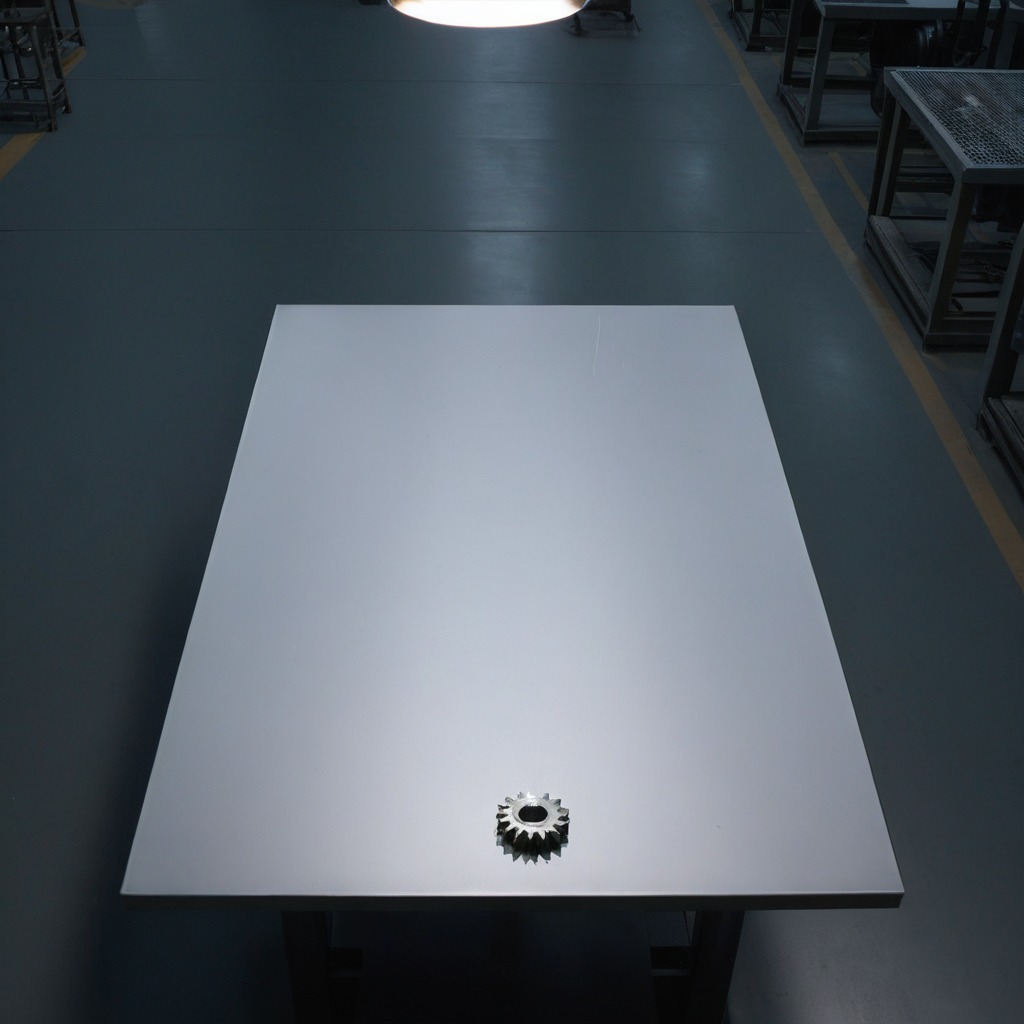
A steel gear with teeth is lying on the clean empty table in a basement in the evening.